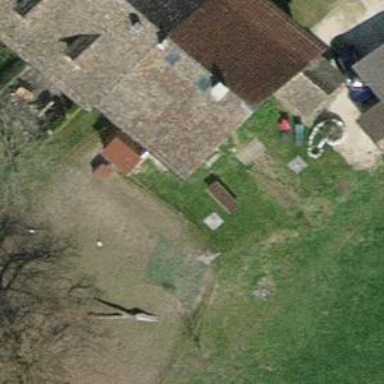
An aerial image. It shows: Building with tiled roof.